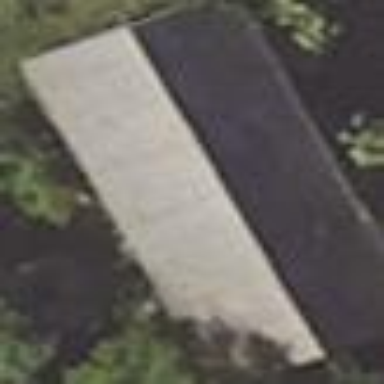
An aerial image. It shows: Shed.